Field crop: tomato
Growth stage: 1
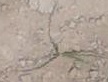
Species: cyperus